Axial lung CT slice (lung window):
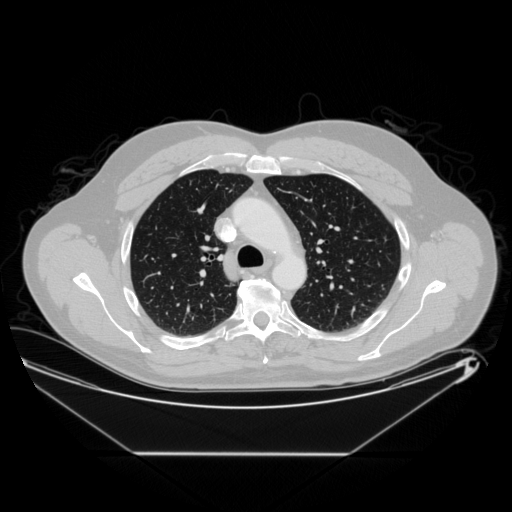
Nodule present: no